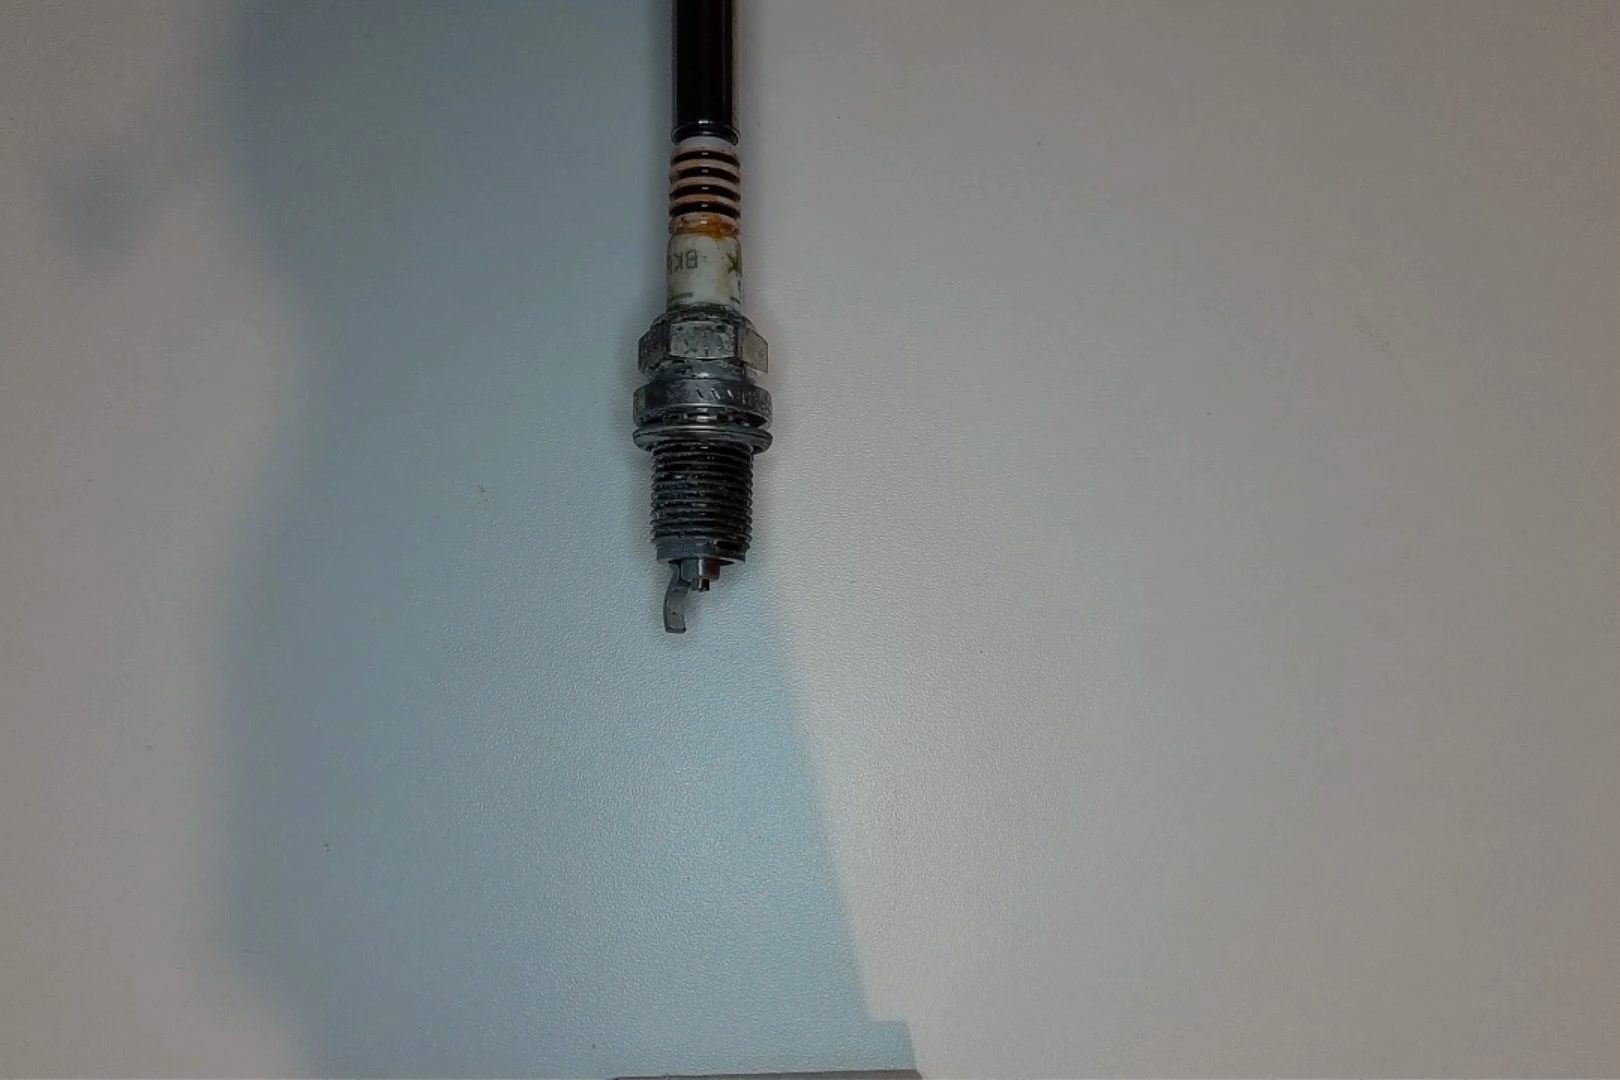
Label: anomaly